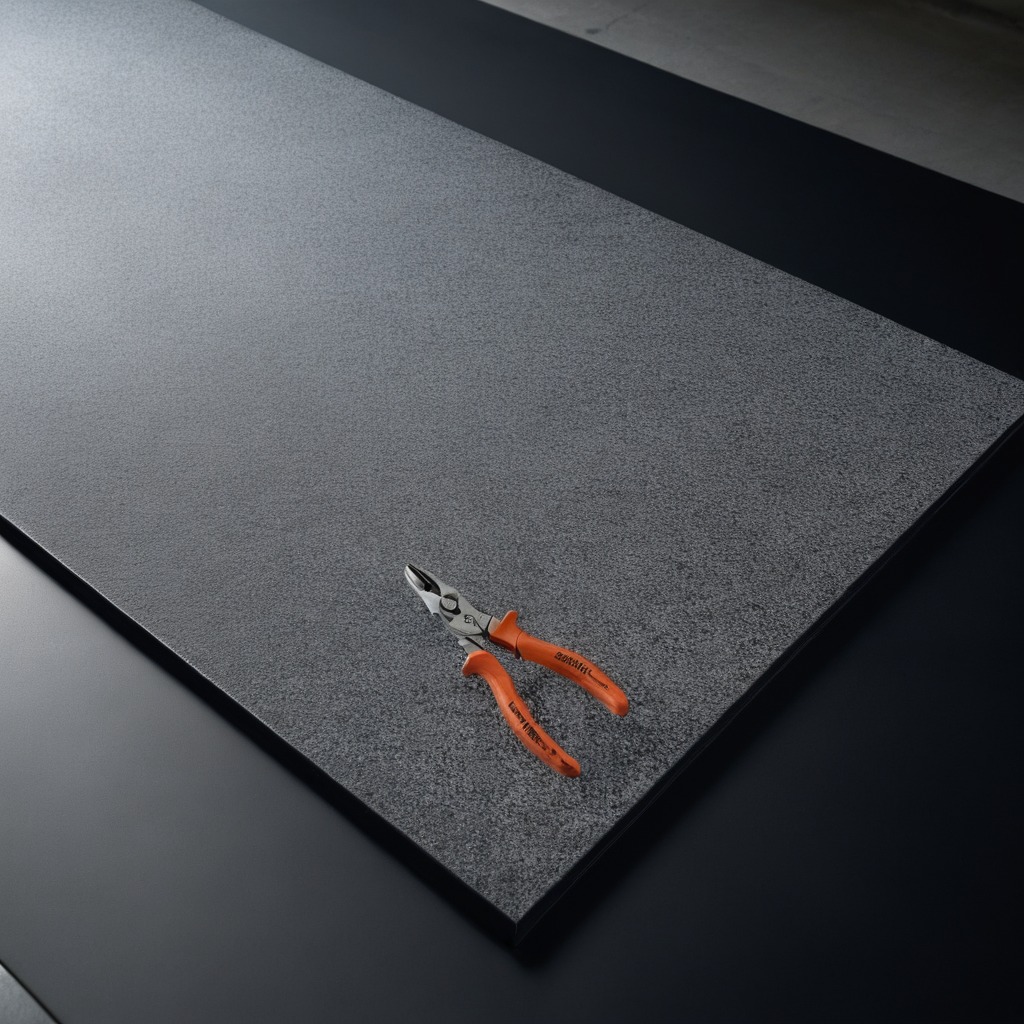
A plier is lying on the tabletop.